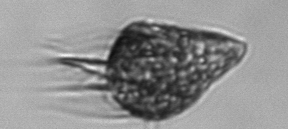
Label: Strombidium_wulffi